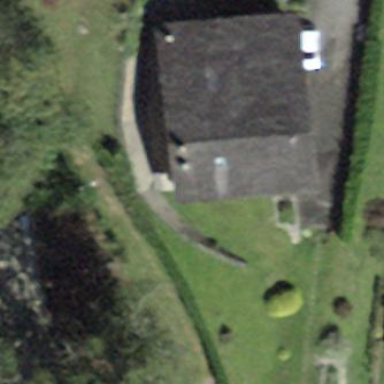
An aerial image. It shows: Detached building.